Question: I have 6 elements which should result in two rows of 3 elements each, so I've floated them. But the content of the elements varies quite a bit, and the layout breaks when one taller element prevents subsequent siblings from floating all the way left:

Here is example CSS:
'''
figure { width: 30%; float: left; margin-left: 1%; font-size: small; outline: solid #999 1px; }
img { max-width: 100%; }
'''
and HTML:
'''
<figure>
<img src="http://placekitten.com/150/200?image=1" alt="Kitten 1" />
<figcaption>Bacon ipsum dolor sit amet short ribs pork chop pork belly spare ribs shoulder tri-tip beef ribs turkey brisket short loin tenderloin ground round. </figcaption>
</figure>
<figure>
<img src="http://placekitten.com/150/200?image=2" alt="Kitten 2" />
<figcaption>Short ribs cow corned beef, beef tenderloin swine biltong short loin. </figcaption>
</figure>
<figure>
<img src="http://placekitten.com/150/200?image=3" alt="Kitten 3" />
<figcaption>Boudin chuck ground round, pig pastrami salami turkey ham hock beef ribs tongue. </figcaption>
</figure>
<figure>
<img src="http://placekitten.com/150/200?image=4" alt="Kitten 4" />
<figcaption>Tri-tip pork loin tongue corned beef shankle ball tip. </figcaption>
</figure>
<figure>
<img src="http://placekitten.com/150/200?image=5" alt="Kitten 5" />
<figcaption>Turkey swine tenderloin spare ribs sausage filet mignon hamburger. Leberkas andouille prosciutto, bresaola tri-tip short loin meatloaf shank pig shoulder spare ribs ribeye. </figcaption>
</figure>
<figure>
<img src="http://placekitten.com/150/200?image=6" alt="Kitten 6" />
<figcaption>Pastrami andouille tongue tri-tip jerky.</figcaption>
</figure>
'''
And an example JSFiddle: <URL>
How can I get second row of 'figure' elements to line up below the first 3 elements?
HTML/CSS solutions are preferable to JavaScript / jQuery solutions.
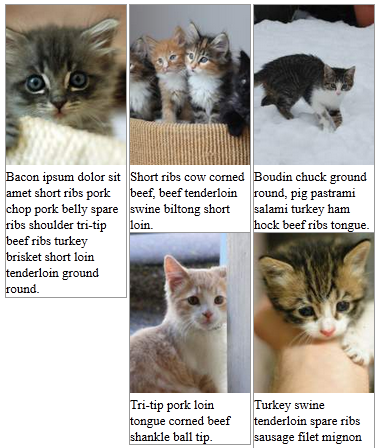
Answer: How about a CSS only solution? Add this rule:
'''
figure:nth-of-type(3n+1) {
clear:left;
}
'''
<URL>